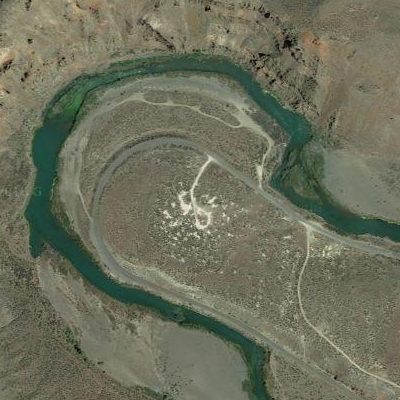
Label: dRiverLake